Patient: sex M, age 65
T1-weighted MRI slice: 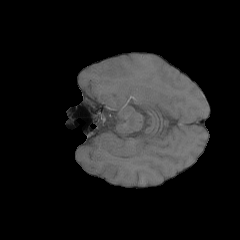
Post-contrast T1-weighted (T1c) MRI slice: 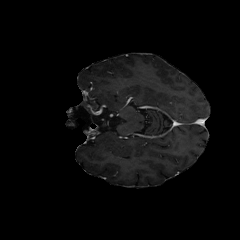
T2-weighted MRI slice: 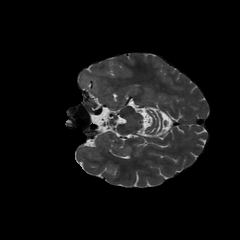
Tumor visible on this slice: no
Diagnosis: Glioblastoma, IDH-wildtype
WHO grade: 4